Question: I am working on a simple game where a player advances up through a level by collecting coins. Each coin that the player collects moves them further in the level. Here is a picture that explains it a little more:

There are two different kinds of coins - regular coins and 'special' coins. Regular coins give them a normal boost. Special coins should give the player a temporary extra boost.
Special coins can always be found in the middle of regular coin group (As shown in the picture). My problem is that when a user hits a special coin it only gives them the boost for a split second because they end up hitting a regular coin almost immediately after.
I have tried 3 different options with none of them working as I planned.
Option 1 - (Problem- A 'special' star will give them a split second boost, but almost immediately the player gets set back down to regular speed when they touch a normal star)
'''
if starType == .Special {
player.physicsBody?.velocity = CGVector(dx: player.physicsBody!.velocity.dx, dy: 900.0)
}
else {
player.physicsBody?.velocity = CGVector(dx: player.physicsBody!.velocity.dx, dy: 500.0)
}
'''
Option 2- Use SKAction to delay 3 seconds after touching special star so that it does not read anything from regular star(Problem- same as above)
'''
if starType == .Special {
let wait = SKAction.waitForDuration(3)
let boost = SKAction.runBlock({
player.physicsBody?.applyImpulse(CGVector(dx: 0.0, dy: 80.0))
})
let action = SKAction.group([boost, wait])
player.runAction(action)
}
else {
player.physicsBody?.velocity = CGVector(dx: player.physicsBody!.velocity.dx, dy: 500.0)
}
'''
Option 3 - Use impulses instead of setting a new velocity. (Problem- each impulse adds to the last one, making the player go SUPER fast and finishing the level in a matter of seconds)
'''
if starType == .Special {
player.physicsBody?.applyImpulse(CGVector(dx: 0.0, dy: 90.0))
}
else {
player.physicsBody?.applyImpulse(CGVector(dx: 0.0, dy: 40.0))
}
'''
Any suggestions for a better implementation would be great.
Thanks
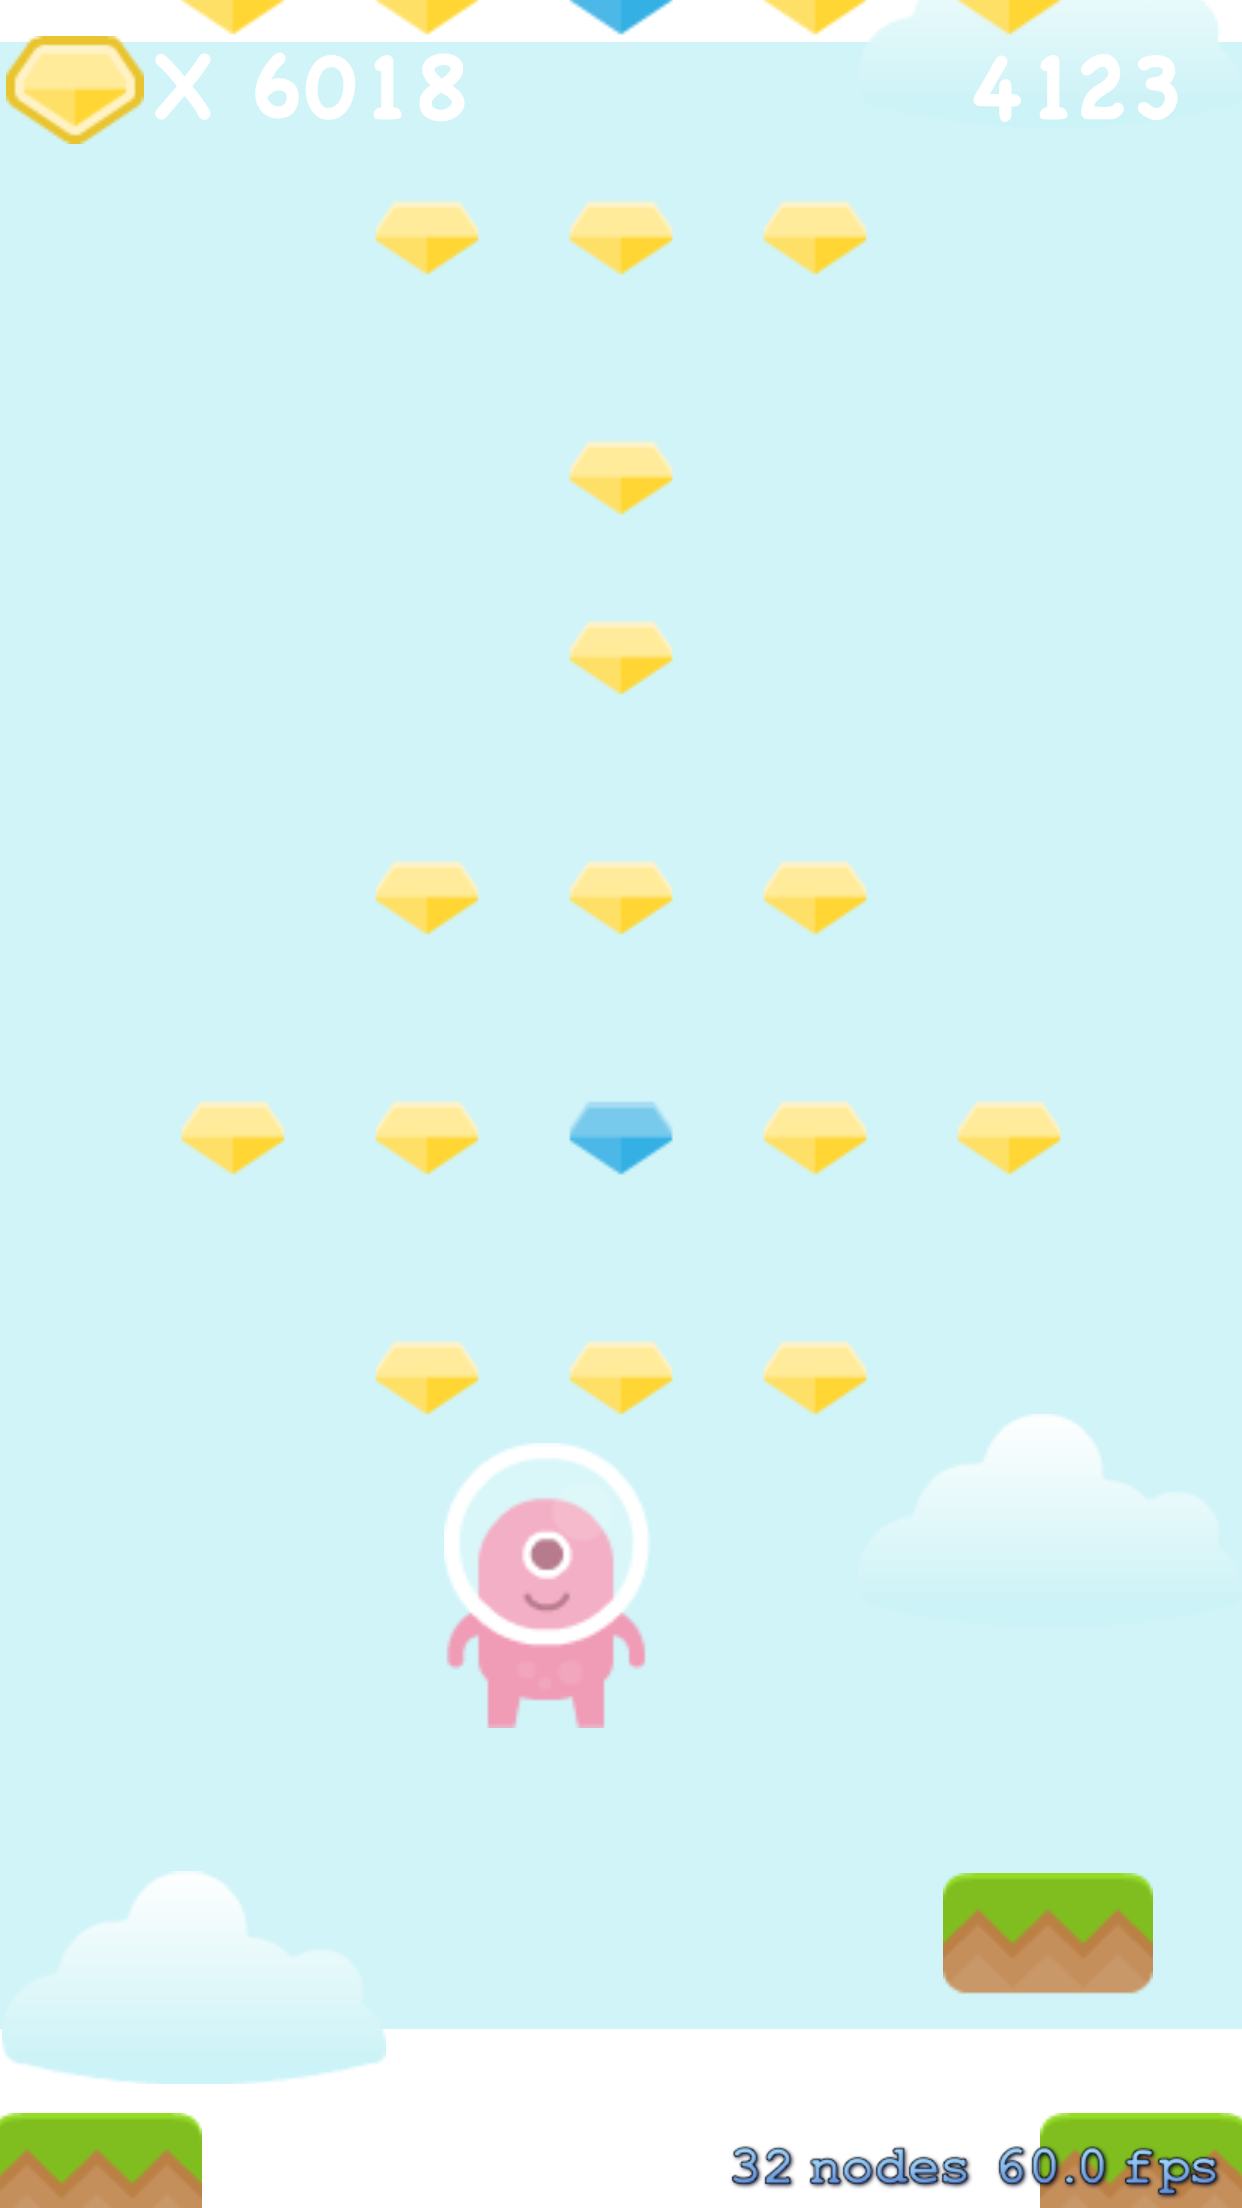
Answer: I suggest using option three + checking to see if the y velocity is too high, then to lessen or not do the boost at all.
'''
if starType == .Special && player.physicsBody?.velocity.dy <= 40 {
//40 is just an example number
player.physicsBody?.applyImpulse(CGVector(dx: 0.0, dy: 90.0))
}
else {
player.physicsBody?.applyImpulse(CGVector(dx: 0.0, dy: 40.0))
}
'''
You could also change the impulse depending on what the current velocity is. It all depends on what you want the mechanics to be, and what the max velocity should be.